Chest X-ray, PA view. Patient: 16 years old, sex F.
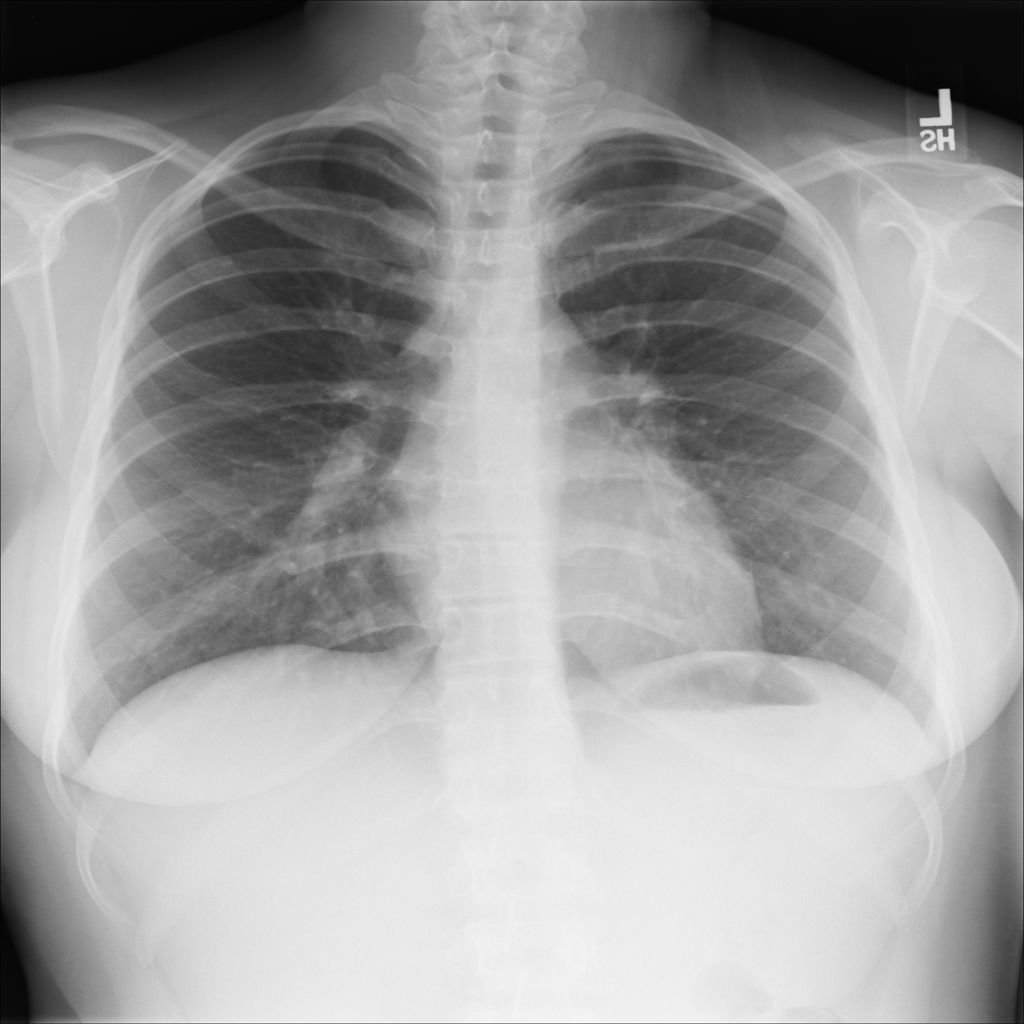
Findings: Hernia